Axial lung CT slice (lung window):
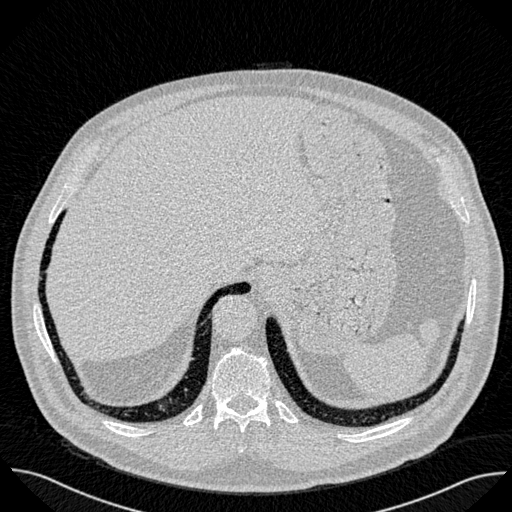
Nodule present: no